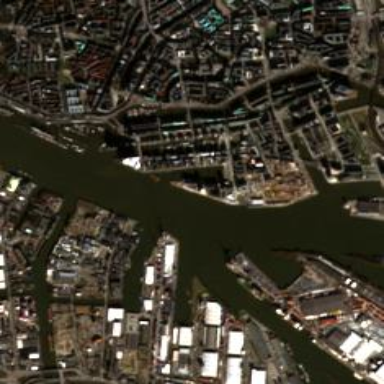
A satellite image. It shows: Man-made quay.